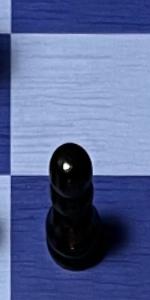
Label: Pawn_Black